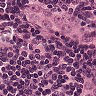
Metastatic tissue present: yes